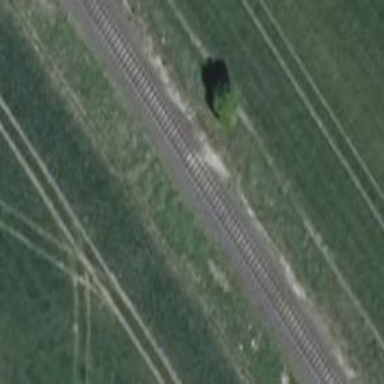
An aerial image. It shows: Railway signal.